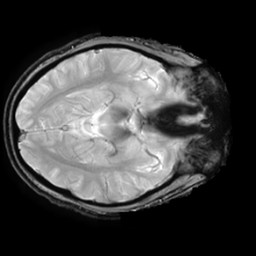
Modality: T2starw
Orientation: axial
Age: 37
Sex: male
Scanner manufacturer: ge
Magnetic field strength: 3 T
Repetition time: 0.65 s
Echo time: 0.02 s